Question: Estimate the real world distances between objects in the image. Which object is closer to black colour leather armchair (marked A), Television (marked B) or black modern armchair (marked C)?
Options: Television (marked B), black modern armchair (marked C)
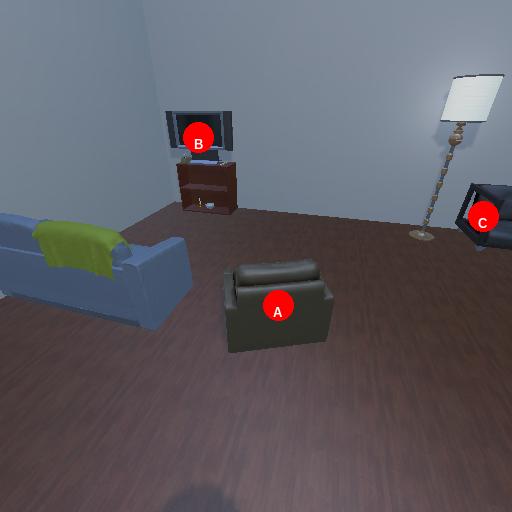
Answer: Television (marked B)